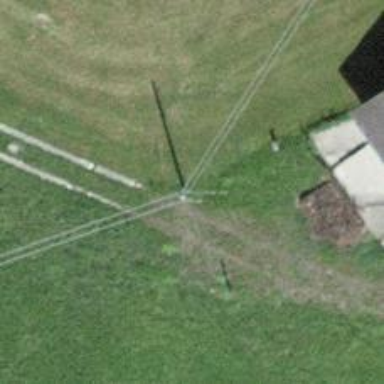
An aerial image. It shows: Minor power line.